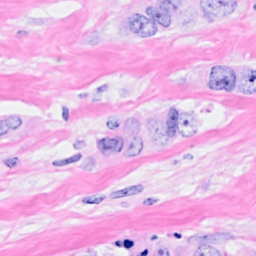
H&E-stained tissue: Breast